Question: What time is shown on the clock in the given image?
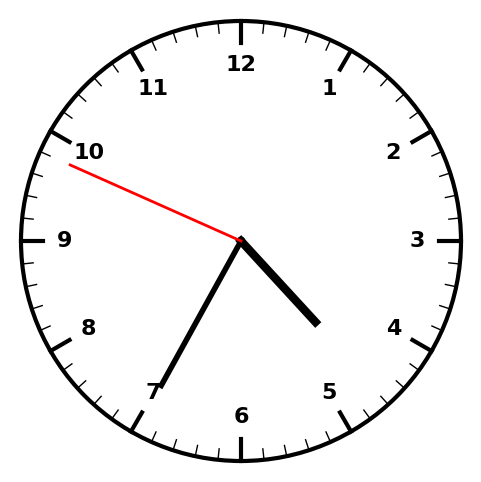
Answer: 04:34:49